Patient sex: M
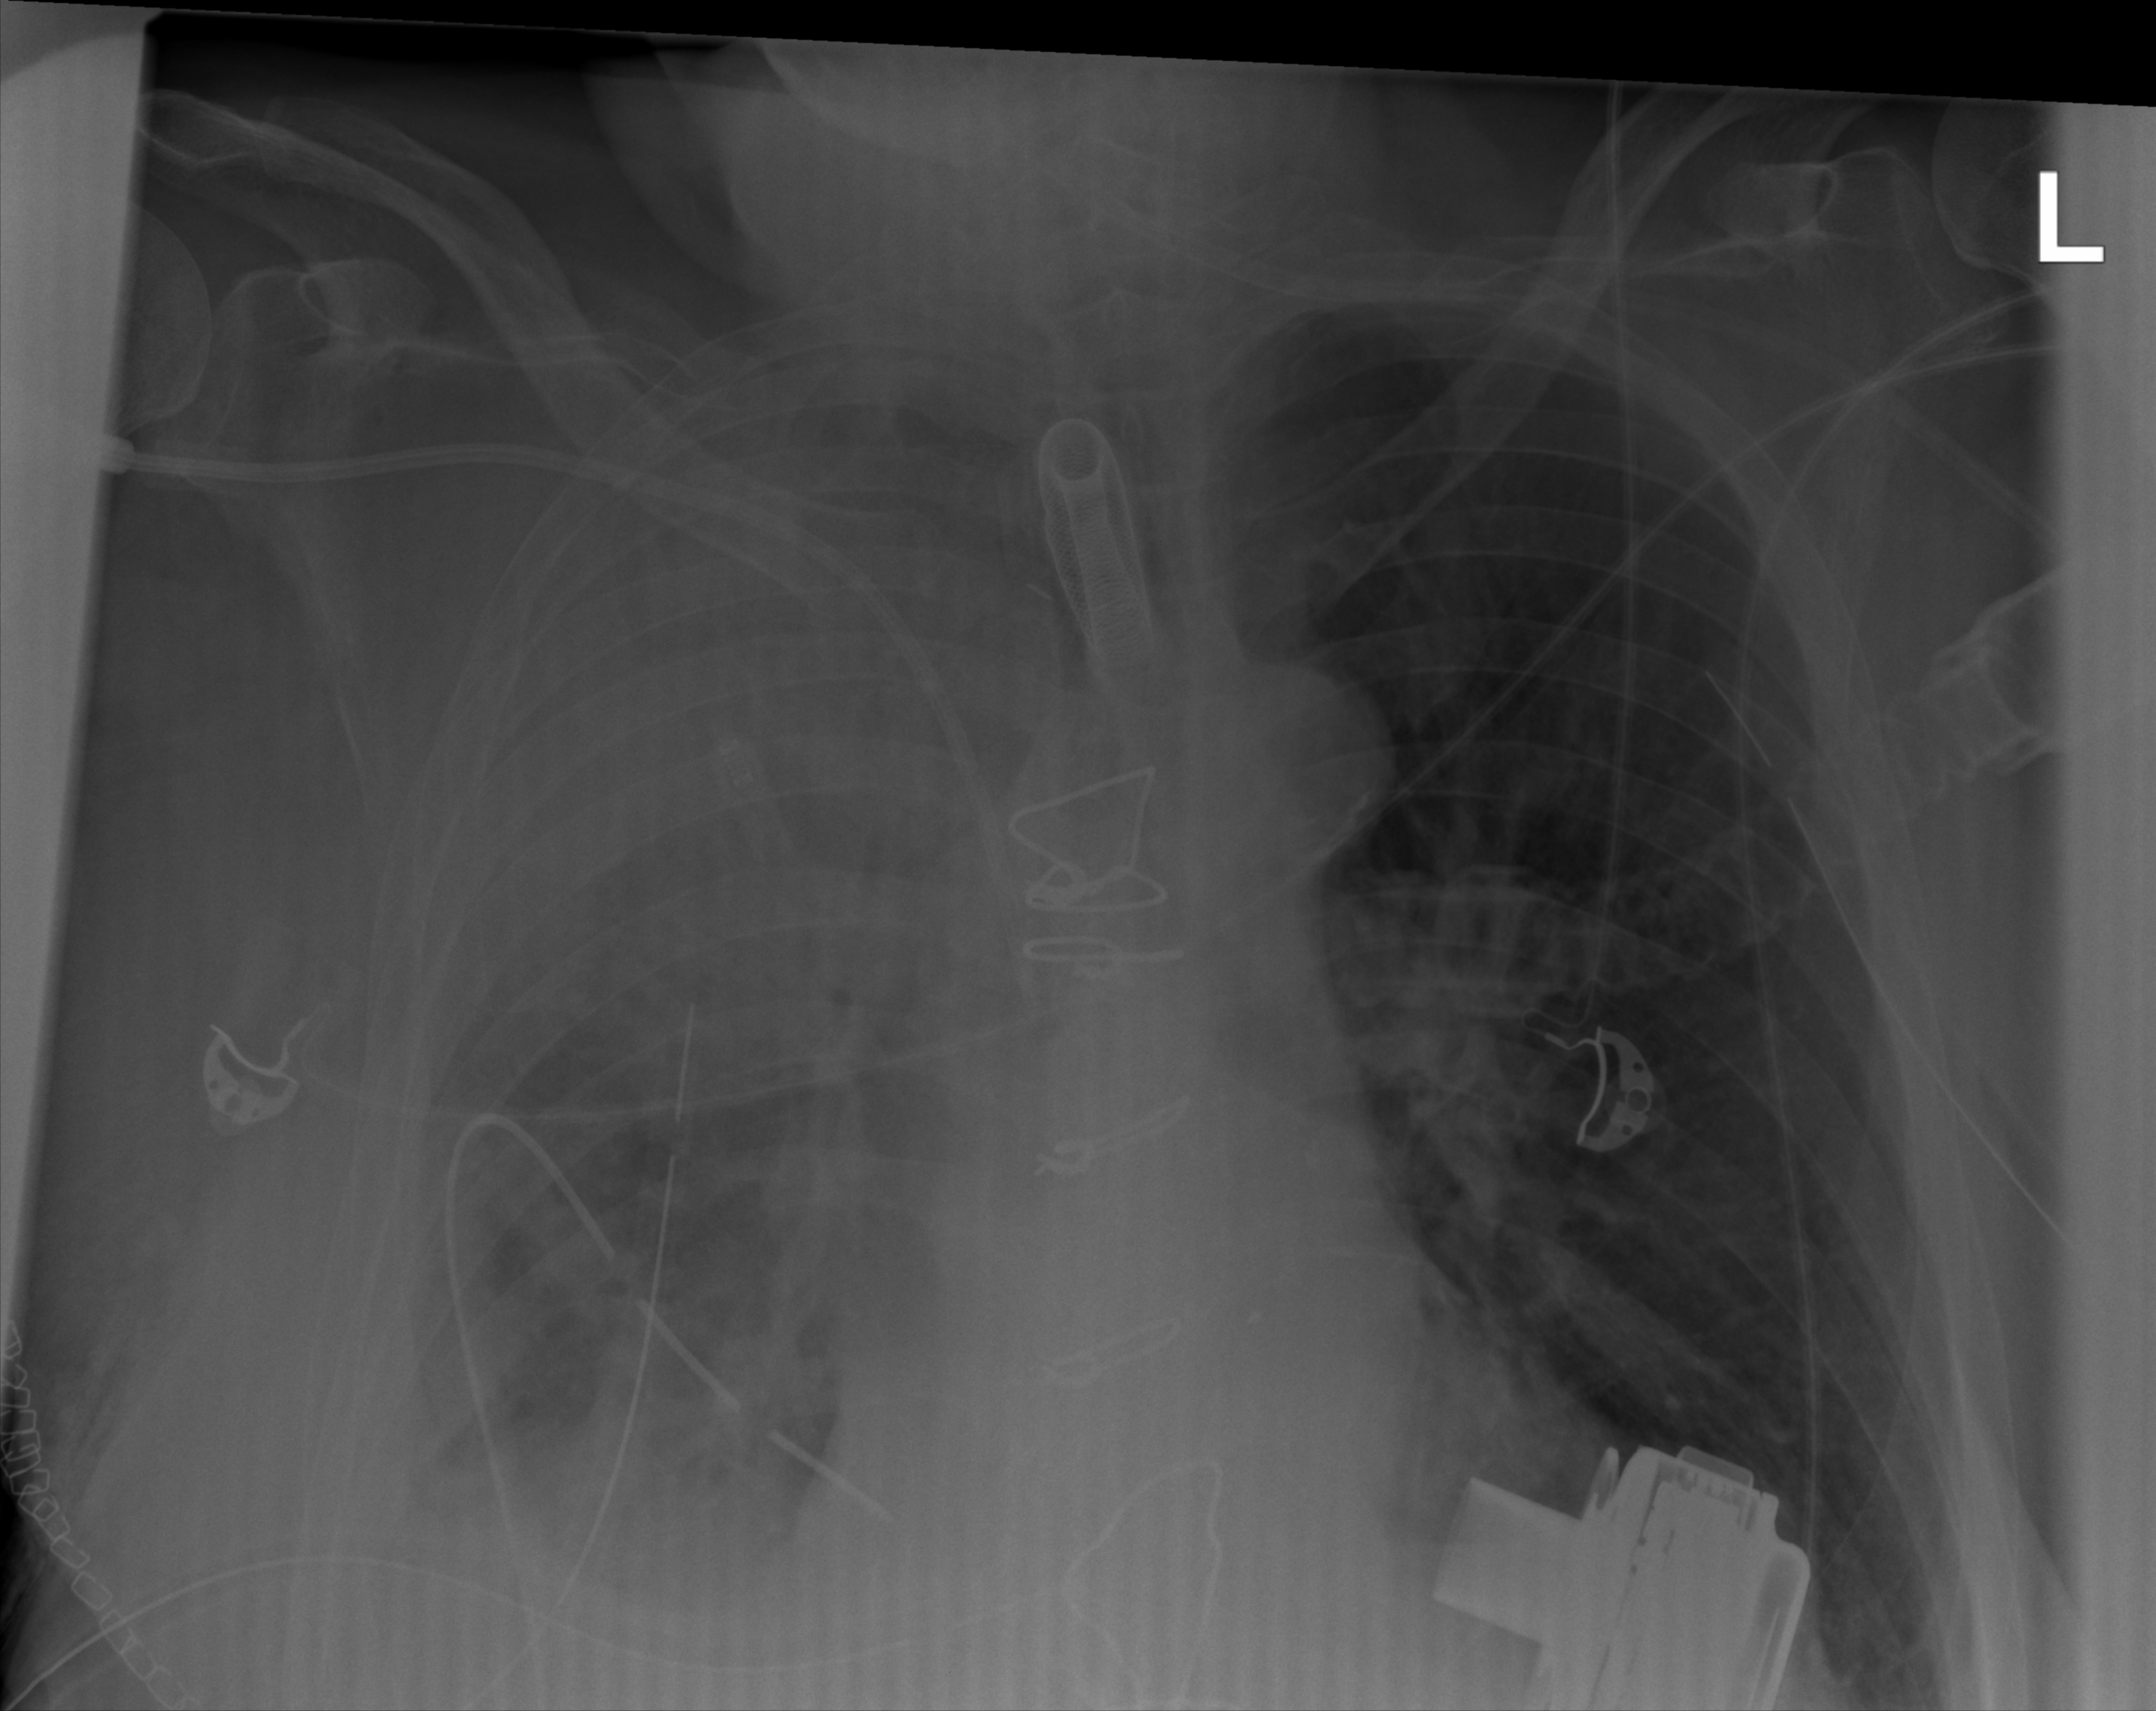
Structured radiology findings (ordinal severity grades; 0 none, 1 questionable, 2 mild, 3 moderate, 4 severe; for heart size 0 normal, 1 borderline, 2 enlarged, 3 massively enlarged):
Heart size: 0
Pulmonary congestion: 2
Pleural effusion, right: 3
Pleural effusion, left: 0
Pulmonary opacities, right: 2
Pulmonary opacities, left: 0
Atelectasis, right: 3
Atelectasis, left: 0